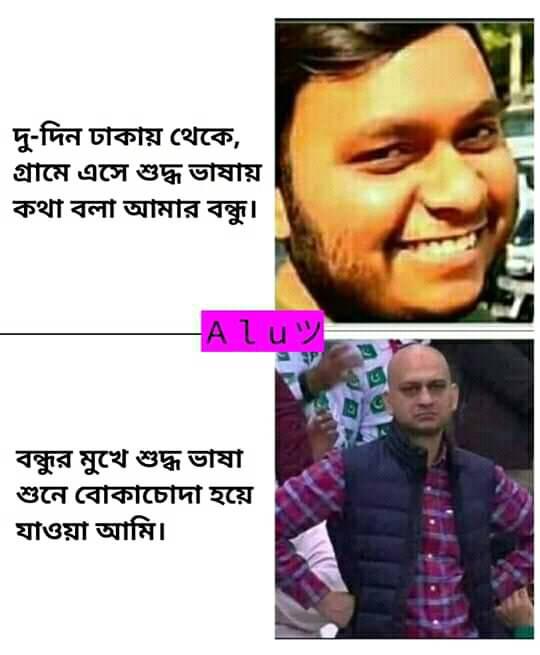
Caption: দু-দিন ঢাকায় থেকে, গ্রামে এসে শুদ্ধ ভাষায় কথা বলা আমার বন্ধু ।     বন্ধুর মুখে শুদ্ধ ভাষা শুনে বোকাচোদা হয়ে যাওয়া আমি।
Label: non-hate